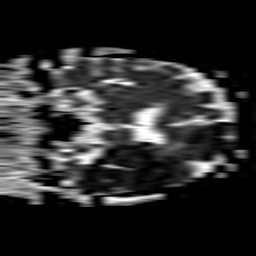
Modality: ADC
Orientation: coronal
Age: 87
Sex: female
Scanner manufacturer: philips
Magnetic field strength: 1.5 T
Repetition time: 3.259 s
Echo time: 0.06899 s